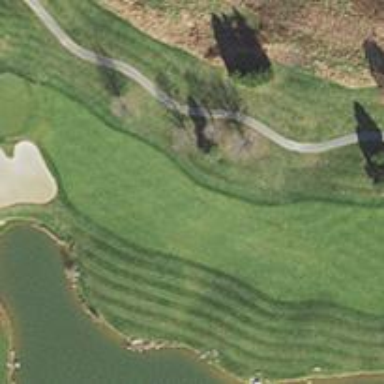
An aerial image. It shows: Golf hole.